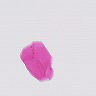
Metastatic tissue present: no